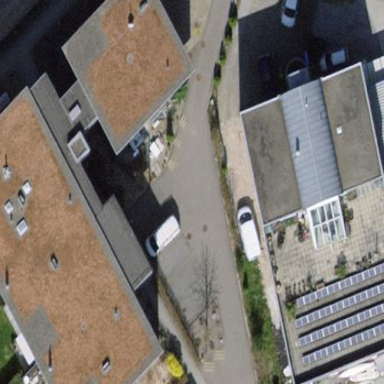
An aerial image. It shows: Industrial building.